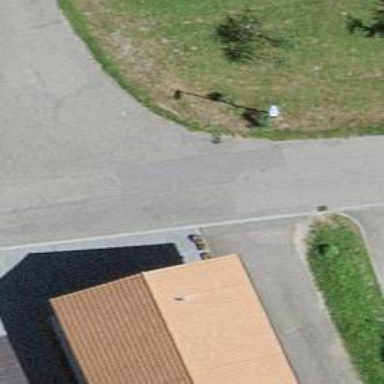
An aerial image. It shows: Barn.